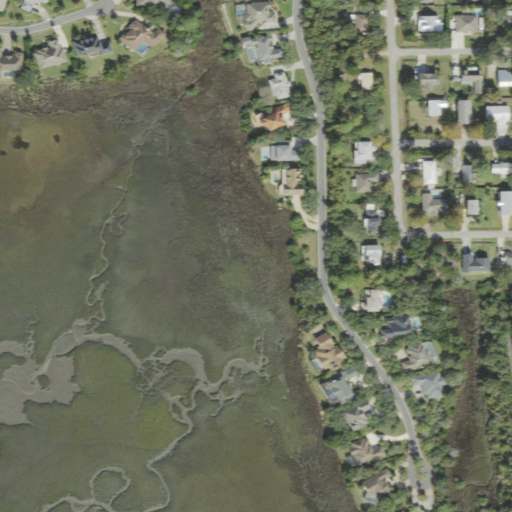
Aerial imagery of island in Florida named Anastasia Island containing herbaceous wetlands, low intensity development, open development, medium intensity development, woody wetlands, shrub, evergreen forest, and barren land